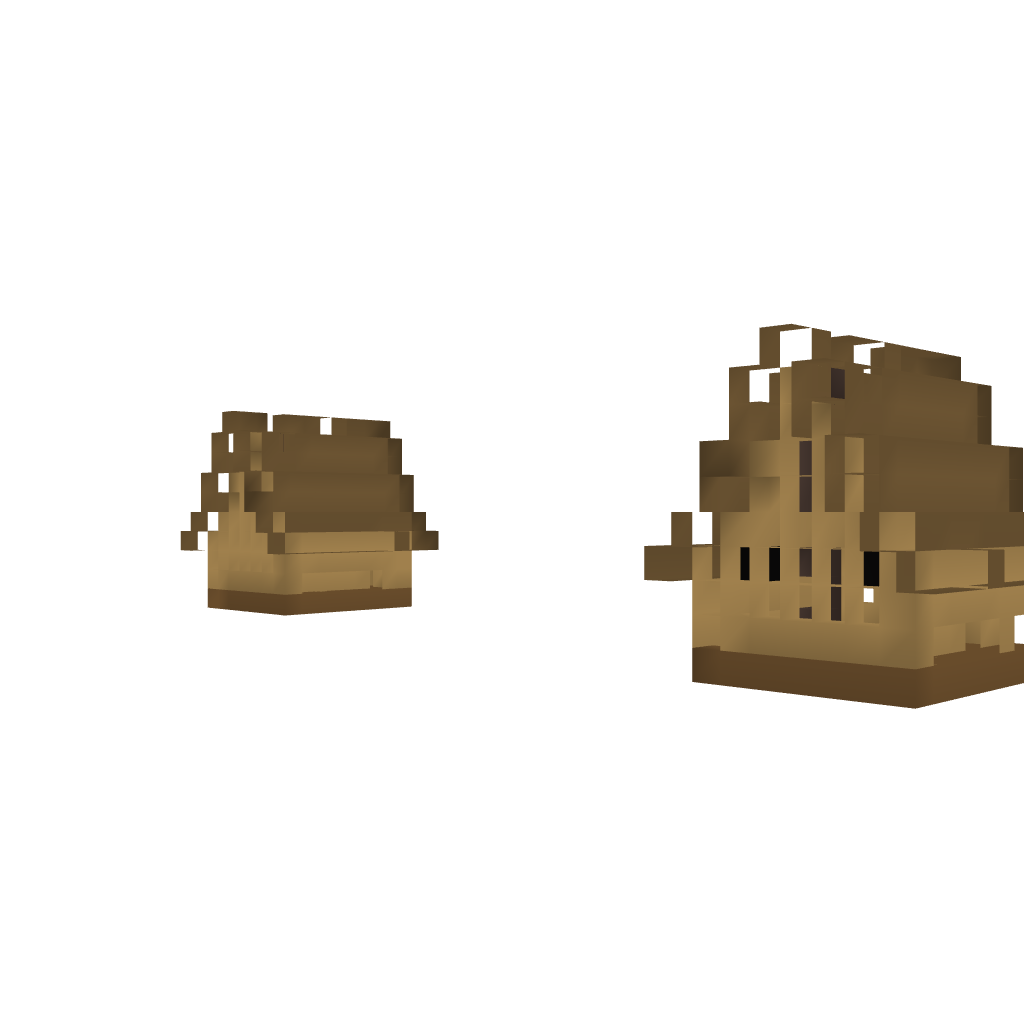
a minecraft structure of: Anti-Griefer House